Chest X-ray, PA view. Patient: 34 years old, sex M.
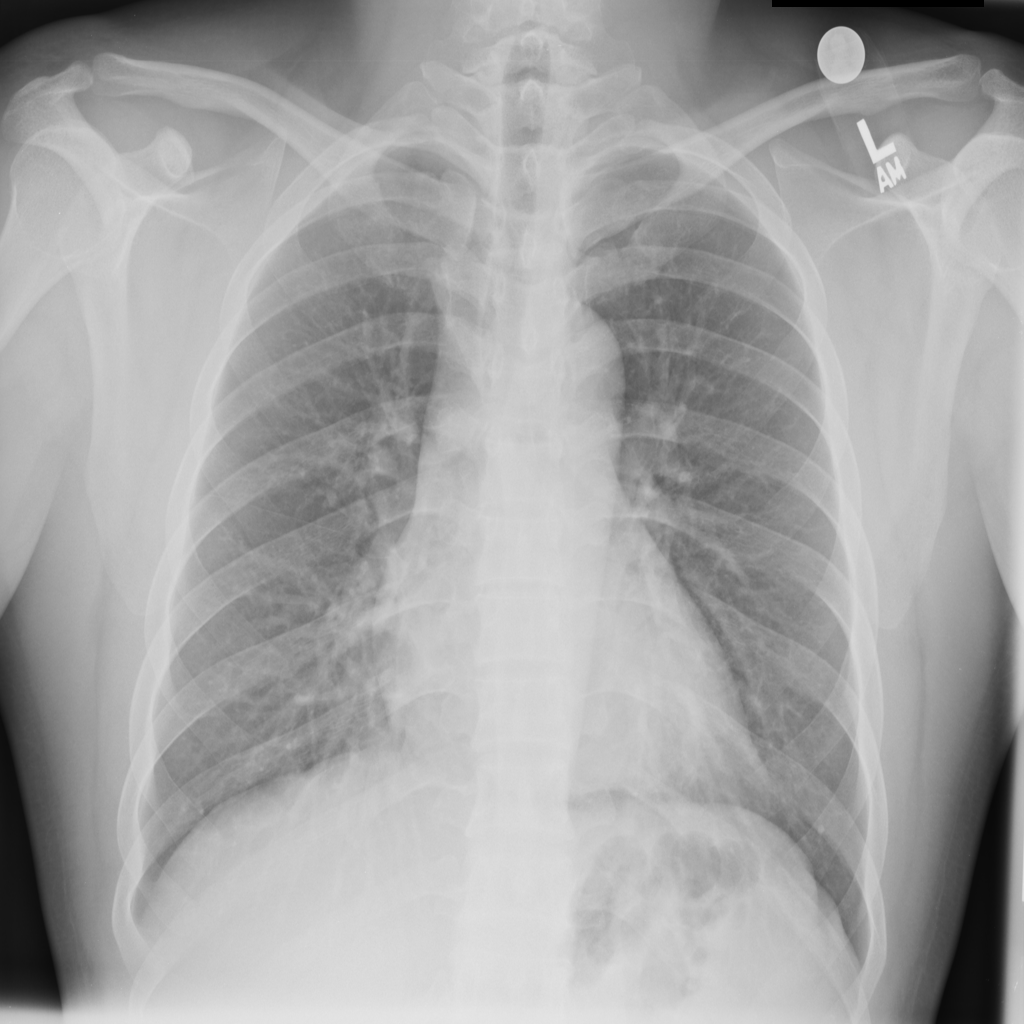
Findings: No Finding